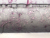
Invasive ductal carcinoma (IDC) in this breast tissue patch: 0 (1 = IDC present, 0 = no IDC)